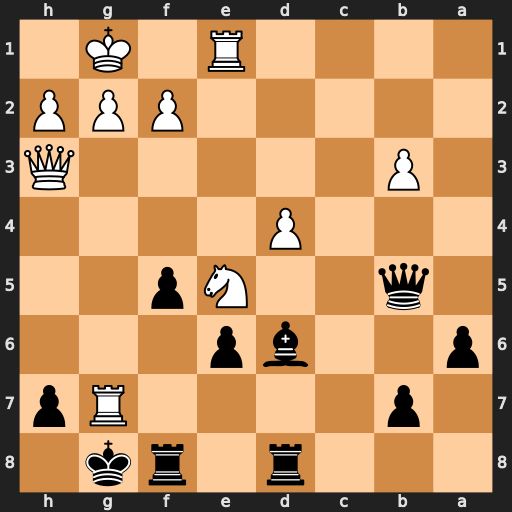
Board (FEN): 3r1rk1/1p4Rp/p2bp3/1q2Np2/3P4/1P5Q/5PPP/4R1K1
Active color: b
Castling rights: -
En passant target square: -
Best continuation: Kxg7 Qg3+ Kh8